Question: I am working with Internet Explorer (8) and it seems that the images grow slightly bigger. Actually it seems the whole template grows slightly bigger on Internet Explorer and makes the background images bigger and thus... blurry. In Firefox, Chrome, Opera, Safariit's all good!
Here's an image to illustrate my horrible dilemma.

This happens EVEN with a simple image on the page and a full XHTML template.
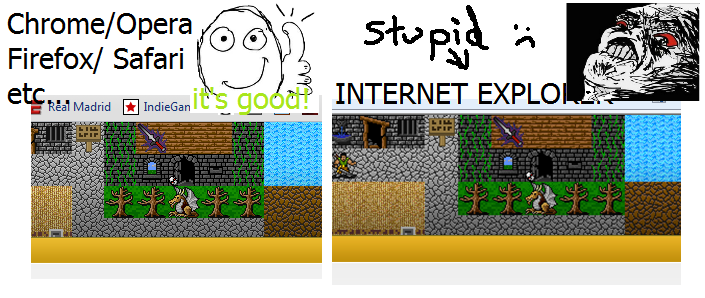
Answer: I'm going to move this here. Maybe it will get your attention:
'''
Heh. Are you viewing your web page at 100%, or with a zoom?
'''
The explanation of your problem suggests that your browser is 'zoomed in', and displaying everything at, say 110%.
Although this may not be noticeable for natural-style images like photos, it will certainly degrade 8-bit sprites of this nature.